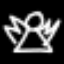
Label: angel